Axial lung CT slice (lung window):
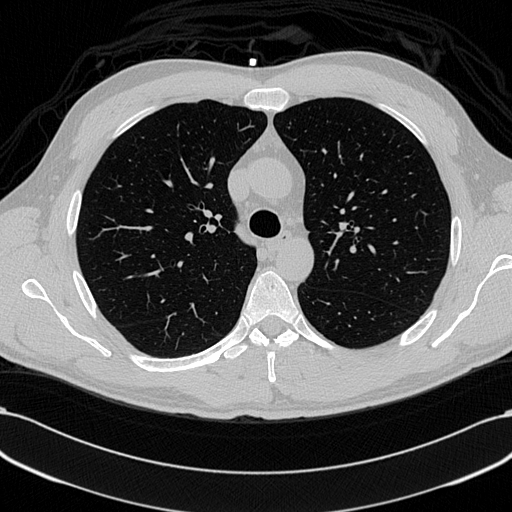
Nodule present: no